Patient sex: M
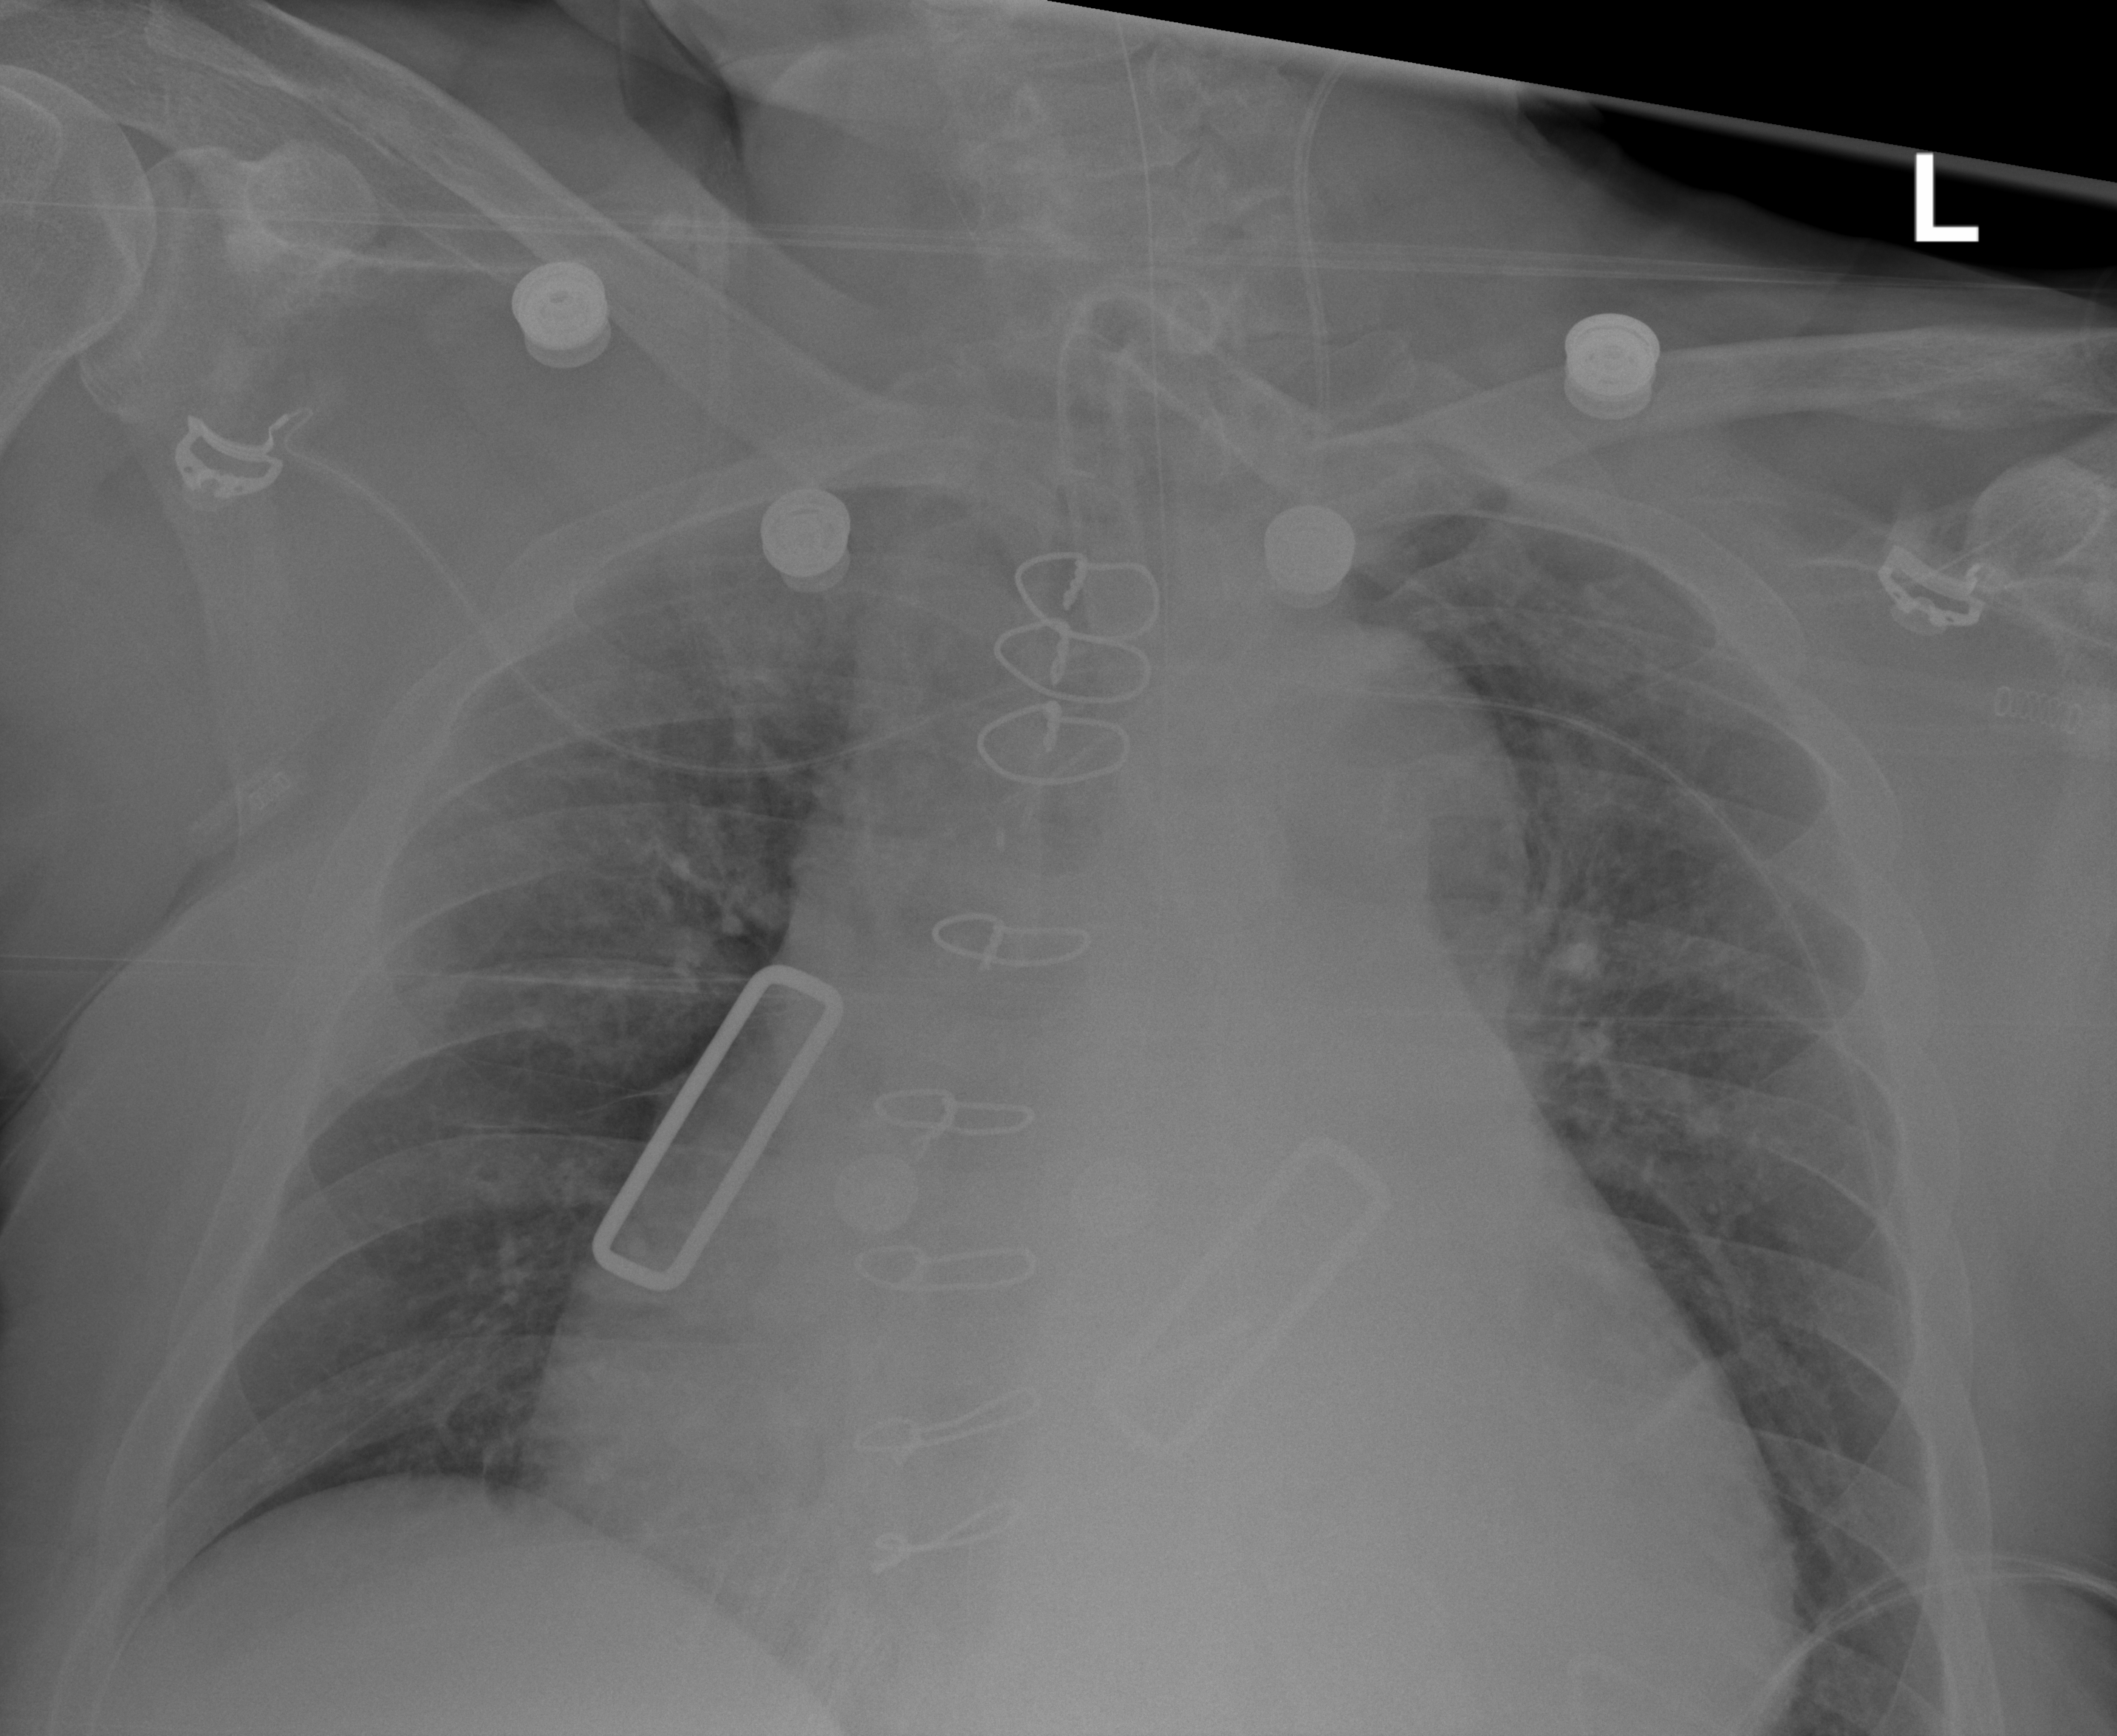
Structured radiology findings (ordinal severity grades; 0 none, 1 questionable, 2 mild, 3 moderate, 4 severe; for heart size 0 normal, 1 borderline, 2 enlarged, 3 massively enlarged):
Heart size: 3
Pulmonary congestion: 2
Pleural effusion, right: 0
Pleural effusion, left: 0
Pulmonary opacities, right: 0
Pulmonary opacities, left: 0
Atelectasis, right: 2
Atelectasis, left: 2